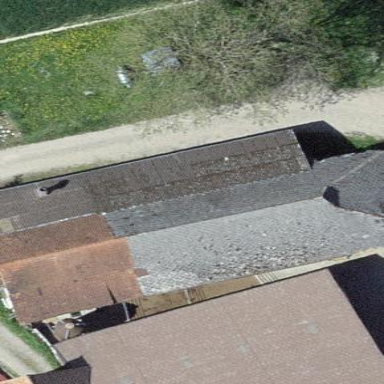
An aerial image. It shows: Barn.